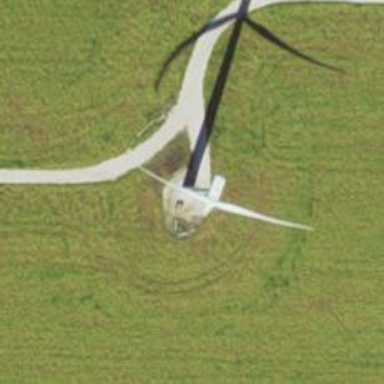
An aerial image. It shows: Wind generator using wind turbines of horizontal axis.